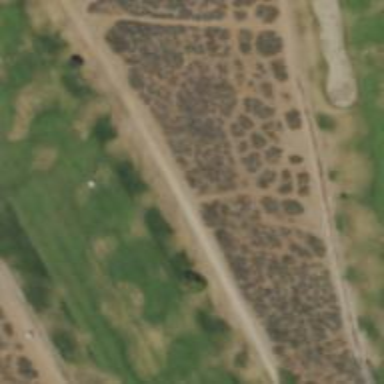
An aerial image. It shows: Service road designated as golf cart path.